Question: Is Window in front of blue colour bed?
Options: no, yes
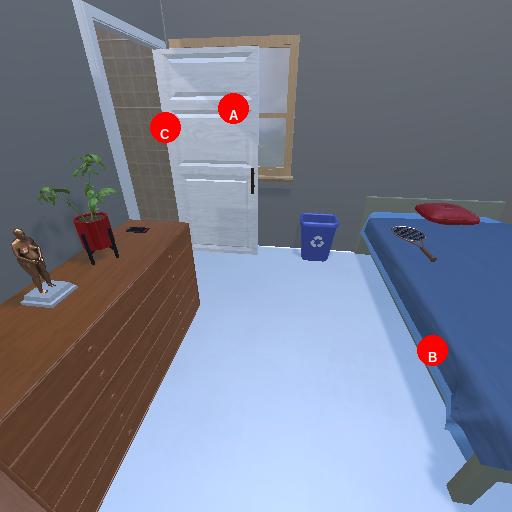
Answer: no